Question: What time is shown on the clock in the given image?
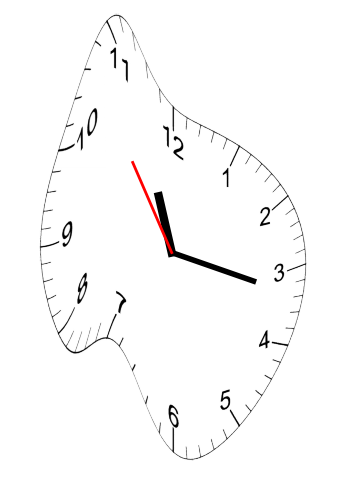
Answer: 11:16:54